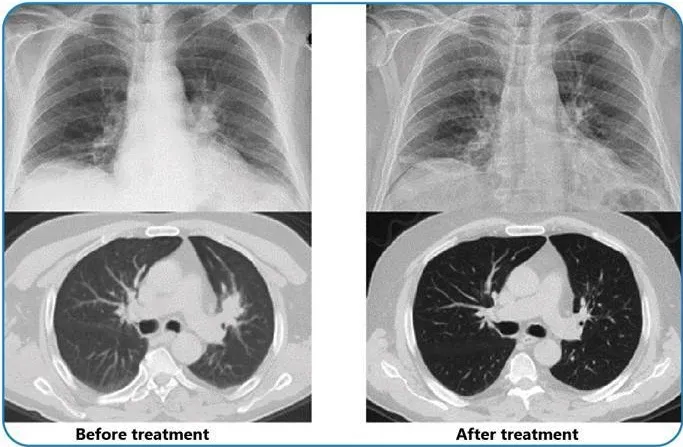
Comparison of radiological findings before and after treatment.
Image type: radiology (ct)